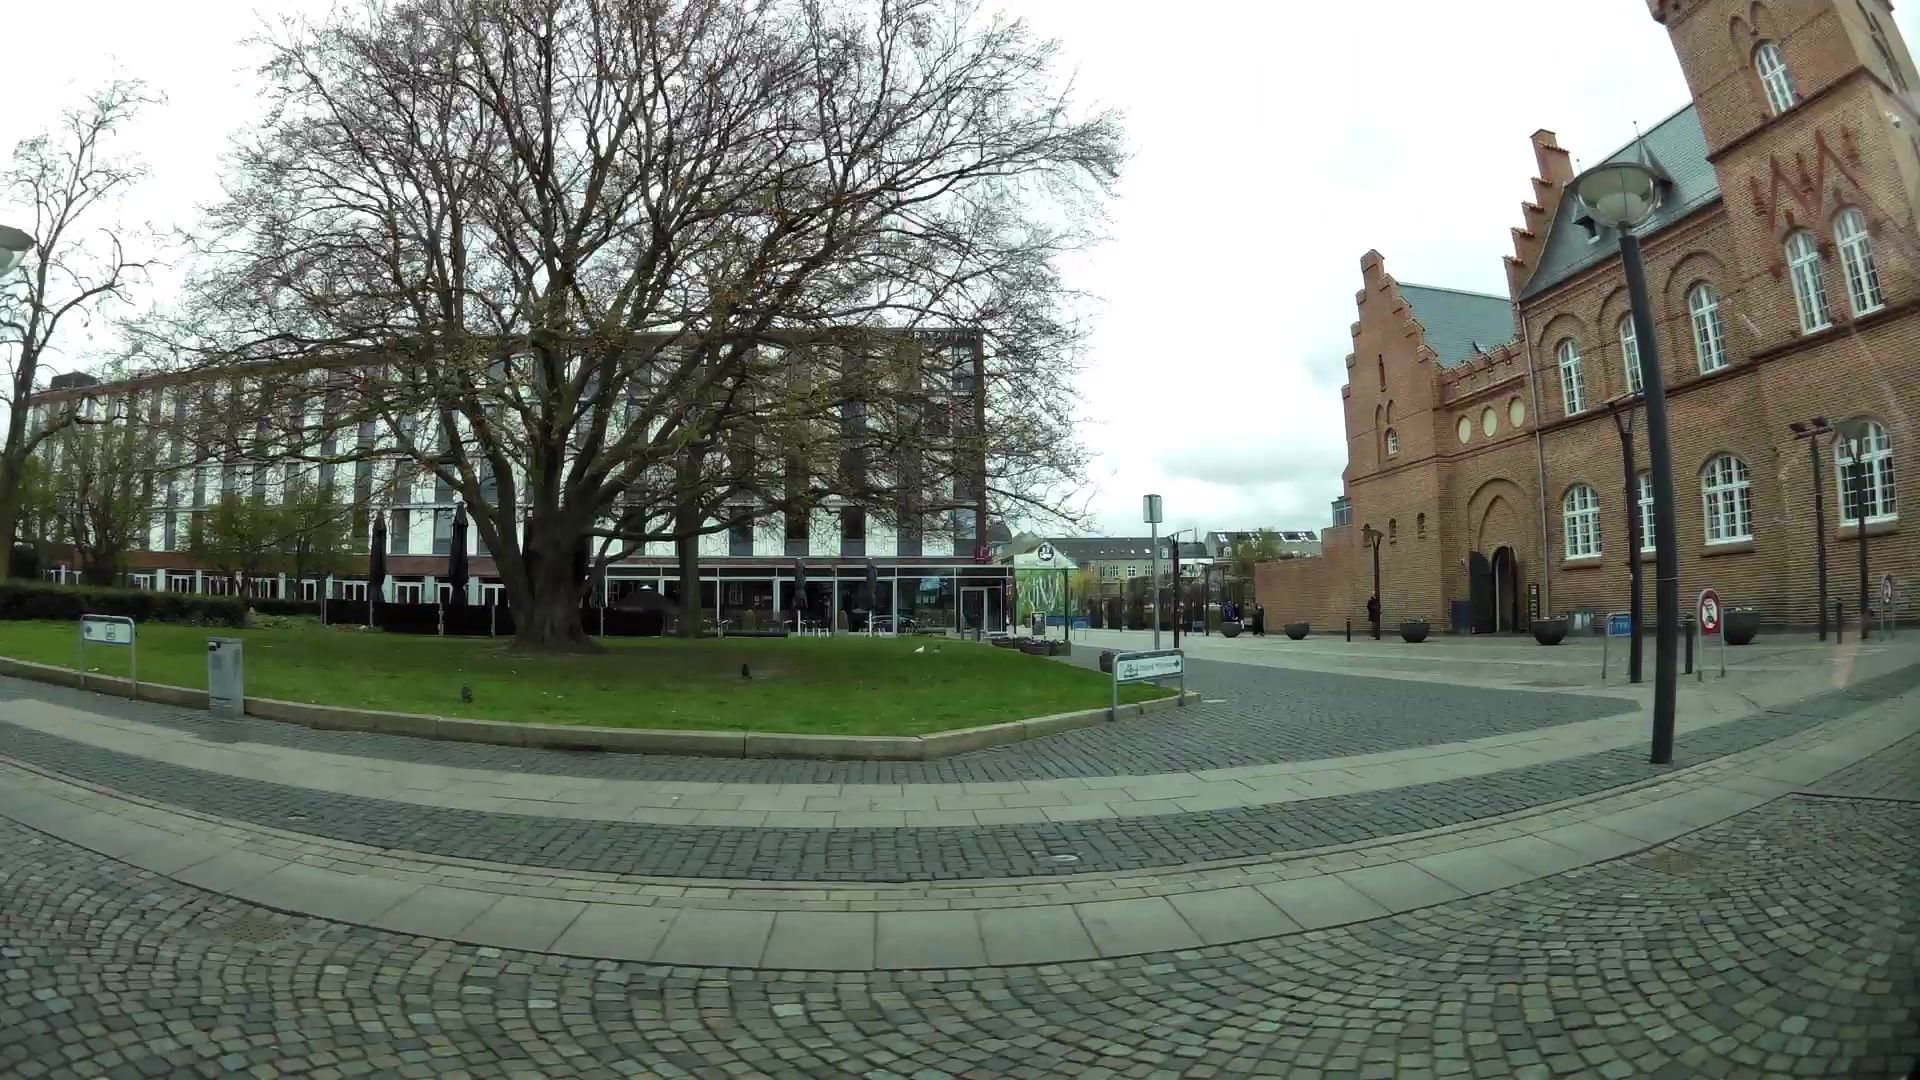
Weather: clear
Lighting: day
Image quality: good
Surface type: walking surface
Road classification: pedestrian, tertiary
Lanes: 2
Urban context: dense urban cluster
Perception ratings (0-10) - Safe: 9.48, Lively: 9.48, Beautiful: 7.17, Boring: 6.32, Depressing: 1.1, Wealthy: 9.35